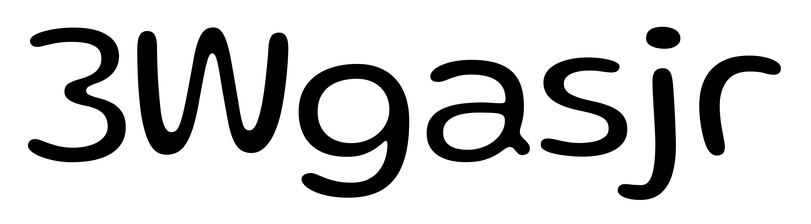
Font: Gluten_Light